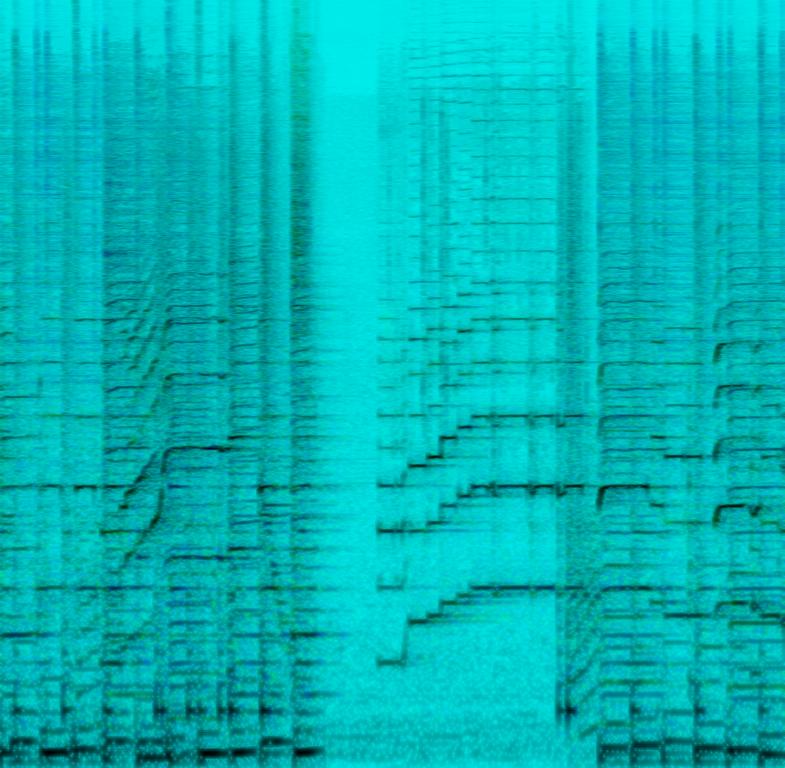
This is a toy package opening video with a jazz music piece in the background. In the piece, there is a clarinet playing the leading melody while other brass elements, the piano and the upright bass are accompanying it with backing tunes. The rhythm is being played by the upbeat jazz acoustic drums. The atmosphere of the piece is lively. If the package opening sounds could be removed, the piece would suit well in the soundtrack of a feelgood animation movie.